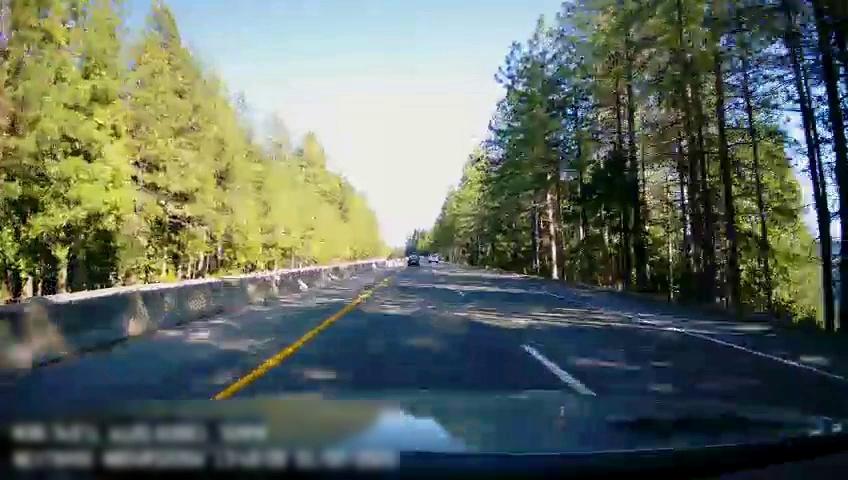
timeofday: Day
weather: Sunny
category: Drivable Space
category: Vehicles | Car
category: Vehicles | Car
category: Lanes | Current Lane
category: Lanes | Current Lane
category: Lanes | Alternate Lane